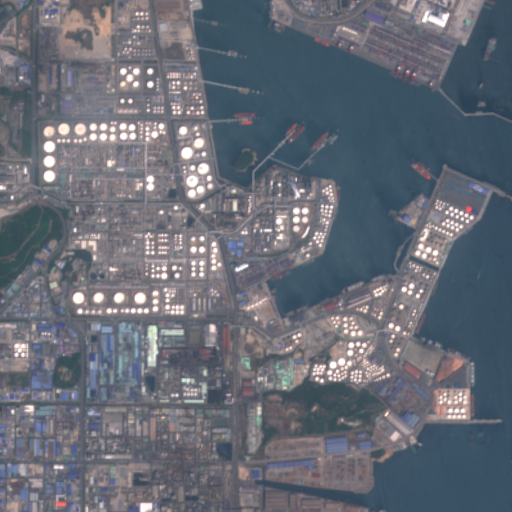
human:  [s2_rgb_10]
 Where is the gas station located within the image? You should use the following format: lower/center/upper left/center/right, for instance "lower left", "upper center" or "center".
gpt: The gas station is located in the center left of the image.
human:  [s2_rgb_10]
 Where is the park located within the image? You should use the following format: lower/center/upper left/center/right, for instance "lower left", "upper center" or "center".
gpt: The park is located in the lower left of the image.
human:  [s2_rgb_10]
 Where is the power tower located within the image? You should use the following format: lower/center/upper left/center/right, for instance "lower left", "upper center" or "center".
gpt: The power tower is located in the center left of the image.
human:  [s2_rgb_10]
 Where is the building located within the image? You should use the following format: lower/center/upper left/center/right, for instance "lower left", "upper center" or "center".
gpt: There is no building in the image.